Aerial crown-view tile of a tropical tree (Barro Colorado Island, Panama), acquired 20240918:
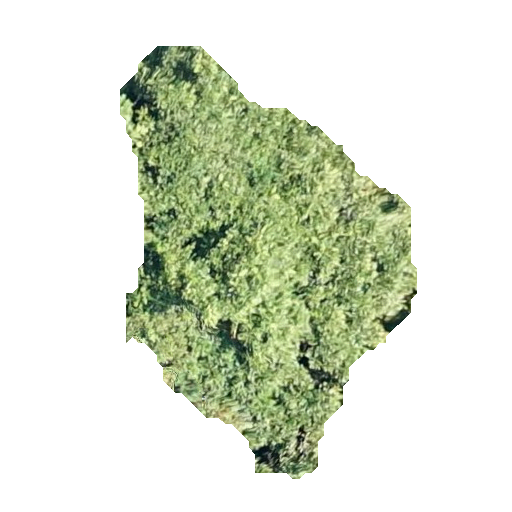
Species: Dipteryx oleifera
GBIF accepted scientific name: Dipteryx oleifera
Crown area: 125.928 m²